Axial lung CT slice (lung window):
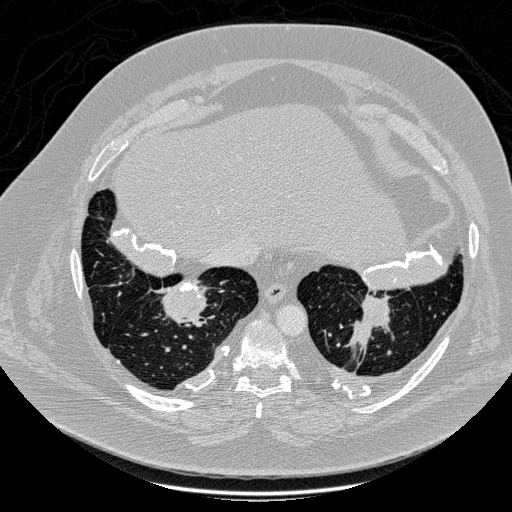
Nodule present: yes
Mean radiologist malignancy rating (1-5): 5